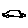
Label: car